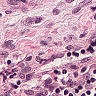
Metastatic tissue present: no